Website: apple
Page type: address-validator
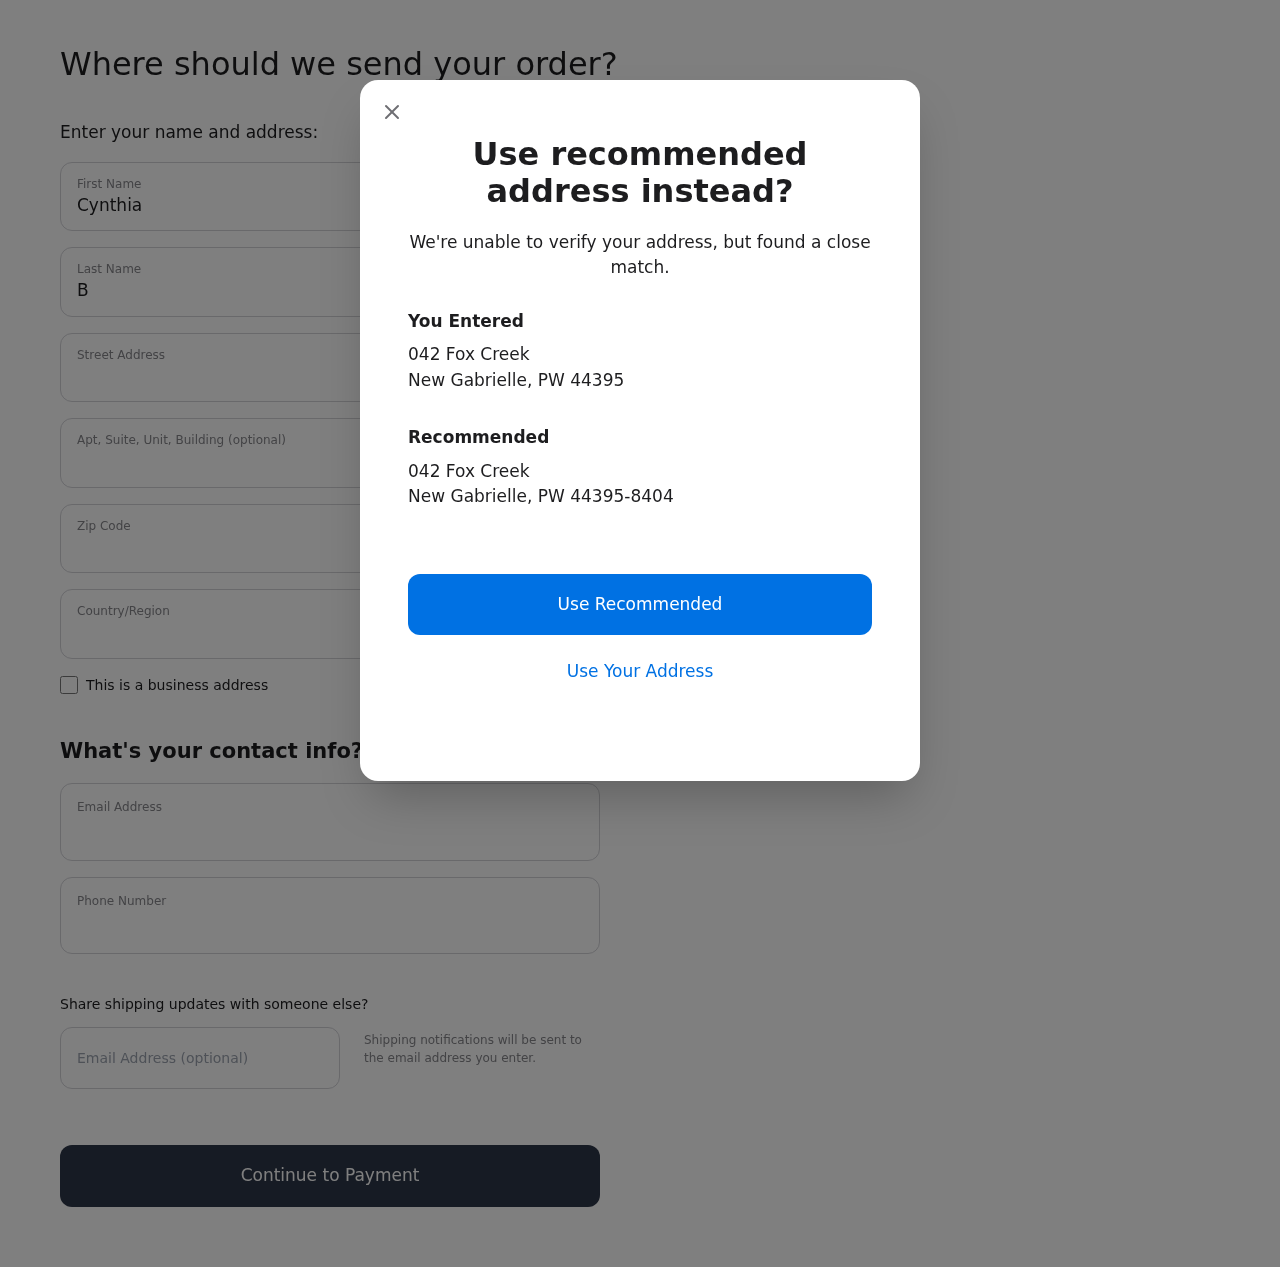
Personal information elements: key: PII_CITY
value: New Gabrielle
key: PII_COUNTRY
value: United States
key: PII_EMAIL
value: cynthia.brown@gmail.com
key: PII_FIRSTNAME
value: Cynthia
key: PII_GIFT_EMAIL
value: dphelps@hotmail.com
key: PII_LASTNAME
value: Brown
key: PII_PHONE
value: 5563761361
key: PII_POSTCODE
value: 44395
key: PII_POSTCODE_FULL
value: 44395-8404
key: PII_STATE_ABBR
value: PW
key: PII_STREET
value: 042 Fox Creek
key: PII_CITY2
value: New Gabrielle
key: PII_STATE_ABBR2
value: PW